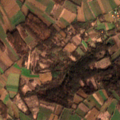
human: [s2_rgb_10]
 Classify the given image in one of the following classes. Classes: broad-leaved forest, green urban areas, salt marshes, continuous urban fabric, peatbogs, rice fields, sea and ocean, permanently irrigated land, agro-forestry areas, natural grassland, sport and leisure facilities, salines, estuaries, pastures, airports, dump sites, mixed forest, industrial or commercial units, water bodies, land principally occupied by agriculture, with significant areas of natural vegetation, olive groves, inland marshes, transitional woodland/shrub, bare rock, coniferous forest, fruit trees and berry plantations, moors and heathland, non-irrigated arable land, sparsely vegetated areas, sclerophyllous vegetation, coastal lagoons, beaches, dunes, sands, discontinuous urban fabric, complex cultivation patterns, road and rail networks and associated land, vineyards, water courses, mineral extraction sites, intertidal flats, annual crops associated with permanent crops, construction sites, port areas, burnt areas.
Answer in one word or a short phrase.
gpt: non-irrigated arable land, complex cultivation patterns, land principally occupied by agriculture, with significant areas of natural vegetation, broad-leaved forest